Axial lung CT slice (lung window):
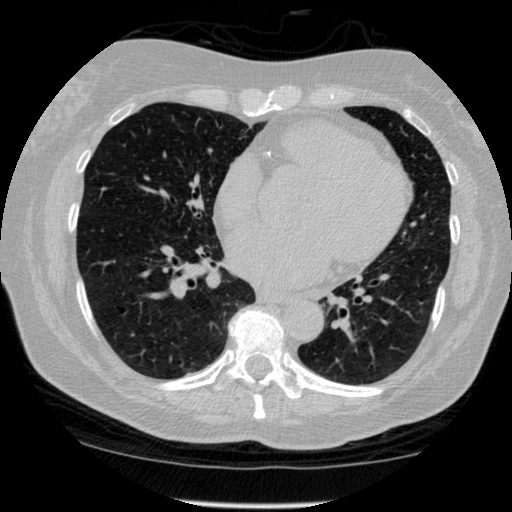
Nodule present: no